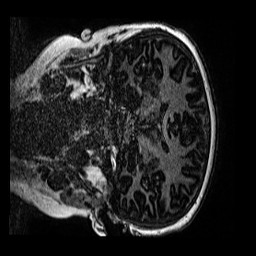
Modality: MP2RAGE
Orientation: coronal
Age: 10
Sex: male
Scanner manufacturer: siemens
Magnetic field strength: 3 T
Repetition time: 4 s
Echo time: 0.00299 s